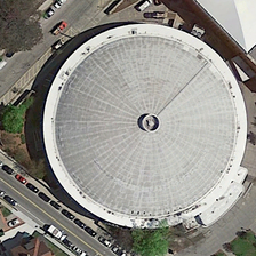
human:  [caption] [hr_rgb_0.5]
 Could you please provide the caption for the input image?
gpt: The buildings with white circles are close to the intersection.

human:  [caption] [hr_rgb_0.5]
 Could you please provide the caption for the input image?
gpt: The white circular building is close to the intersection.

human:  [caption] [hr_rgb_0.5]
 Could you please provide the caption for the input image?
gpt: A white circle building near an intersection.

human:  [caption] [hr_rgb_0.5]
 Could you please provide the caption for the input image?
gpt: The white circle building is close to the intersection.

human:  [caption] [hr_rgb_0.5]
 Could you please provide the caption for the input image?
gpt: A white circular building near an intersection.